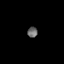
Tissue: skin
Cell type: Epithelial cells
Senescence score: 0.281
Nuclear area (px): 102
Mean DAPI intensity: 106.049